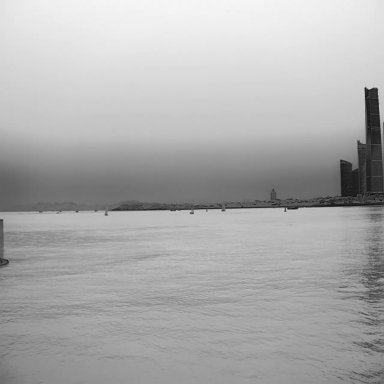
There are eight objects shown in the infrared image, including a container_ship, three sailboats, and four bulk_carriers.